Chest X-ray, AP view. Patient: 62 years old, sex F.
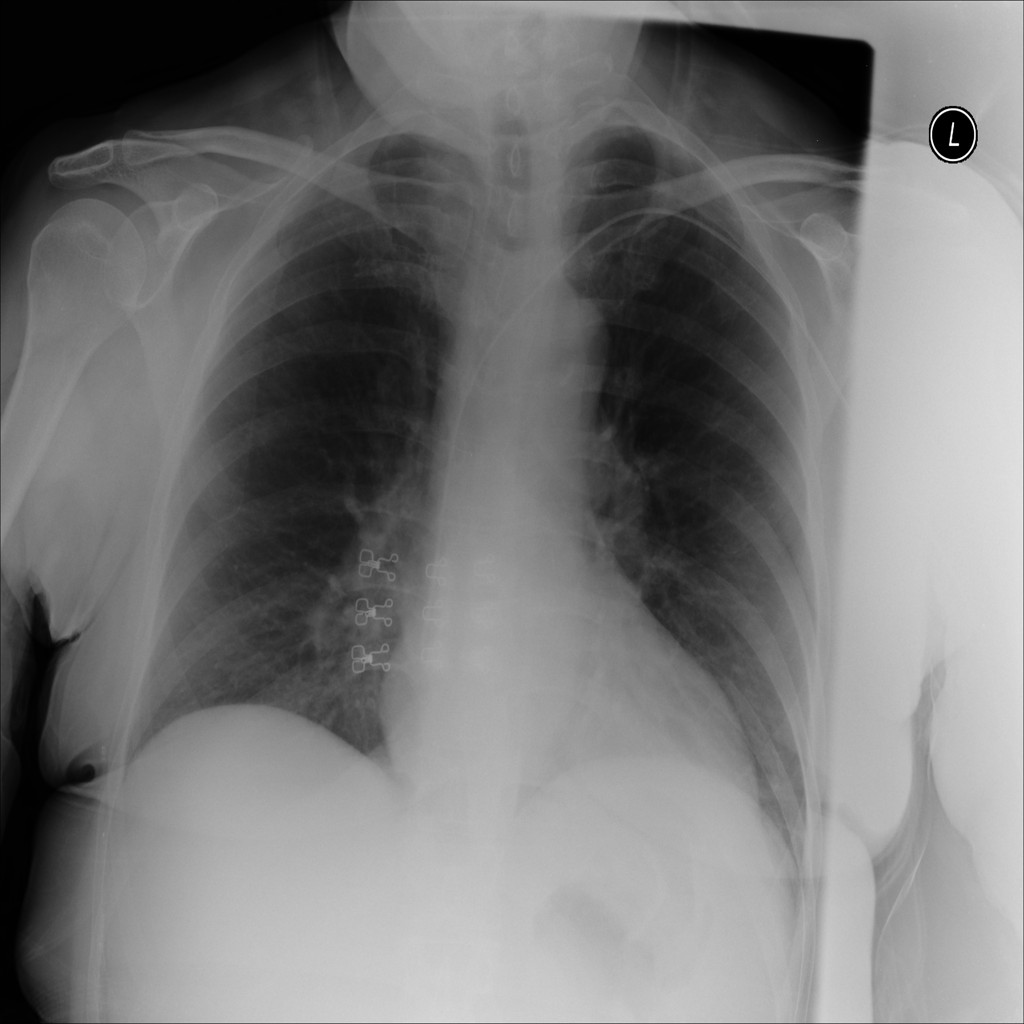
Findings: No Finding